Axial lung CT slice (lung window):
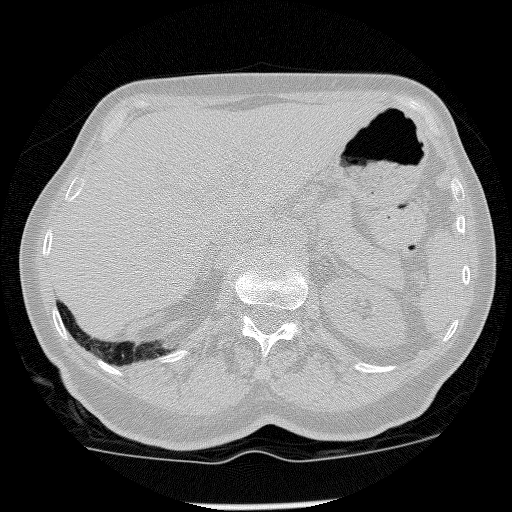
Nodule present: no